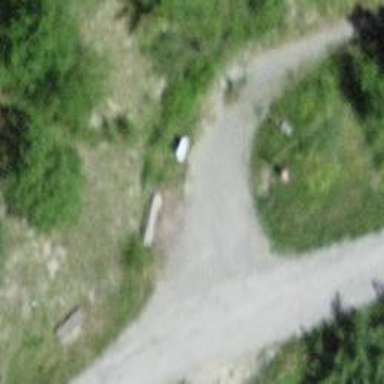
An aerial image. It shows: Lift gate barrier.